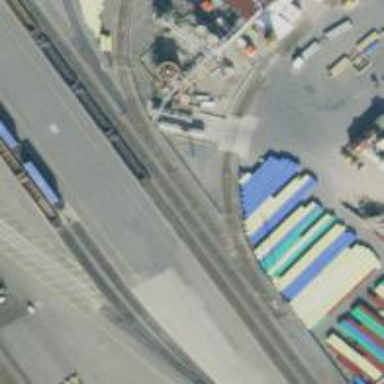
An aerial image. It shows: Rail spur service.